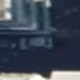
Vehicle type: Car